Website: lowes
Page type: customer-info-address
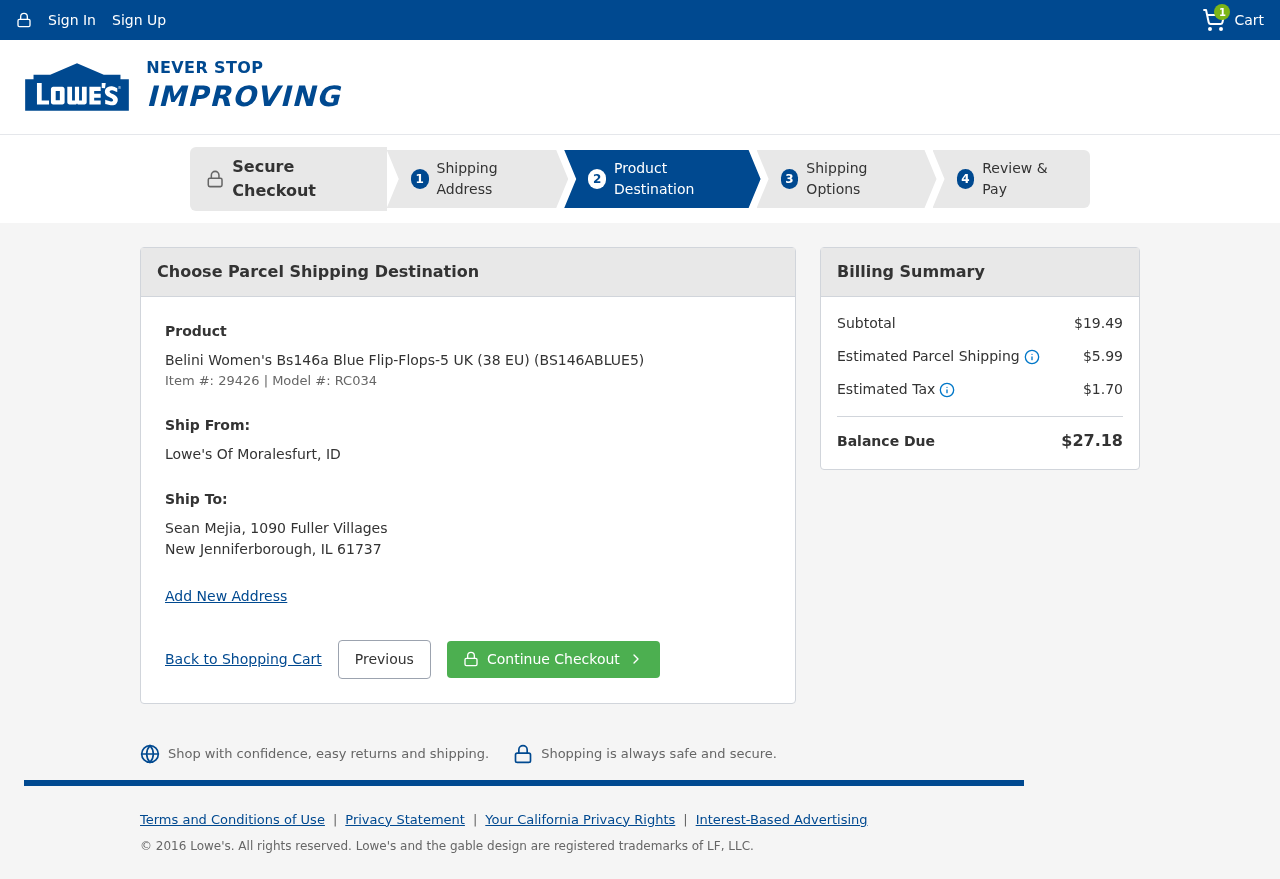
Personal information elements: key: PII_FULLNAME
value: Sean Mejia
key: PII_STREET
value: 1090 Fuller Villages
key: PII_CITY_STATE2
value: Moralesfurt, ID
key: PII_CITY_STATE_ZIP
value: New Jenniferborough, IL 61737
Product elements: key: PRODUCT1_NAME
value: Belini Women's Bs146a Blue Flip-Flops-5 UK (38 EU) (BS146ABLUE5)
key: PRODUCT1_ITEM_NUMBER
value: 29426
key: PRODUCT1_MODEL_NUMBER
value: RC034
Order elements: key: ORDER_NUM_ITEMS
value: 1
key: ORDER_SUBTOTAL
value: $19.49
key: ORDER_SHIPPING_COST
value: $5.99
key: ORDER_TAX
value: $1.70
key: ORDER_TOTAL
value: $27.18